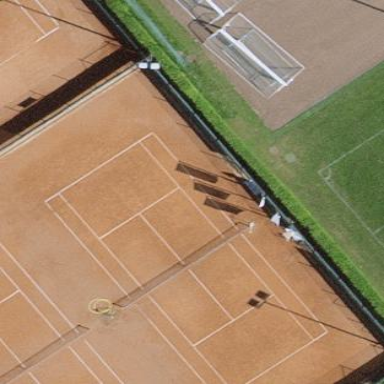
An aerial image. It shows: Tennis court with tartan surface located on pitch designated for leisure land.